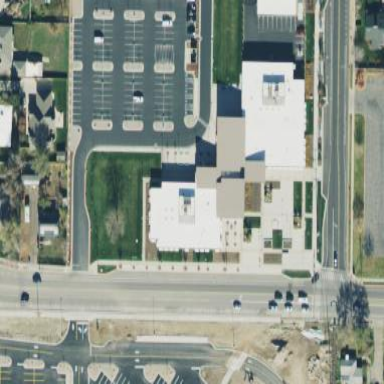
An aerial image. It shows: Public town hall building.